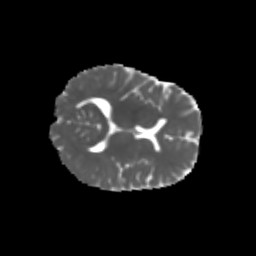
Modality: MD
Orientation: axial
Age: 7
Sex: female
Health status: healthy